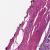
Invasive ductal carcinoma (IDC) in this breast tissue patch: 0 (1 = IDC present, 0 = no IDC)